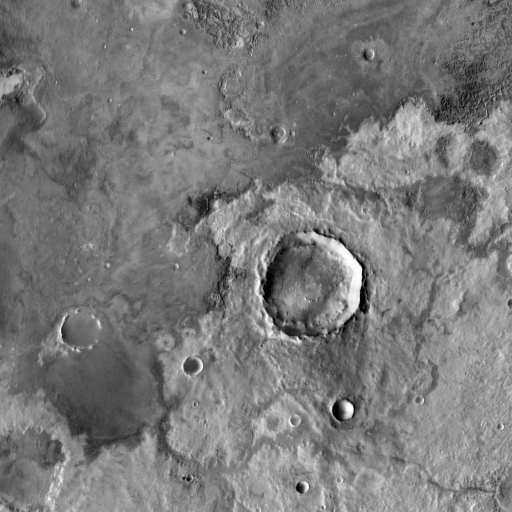
Crater classes present: Background, Other, Buried